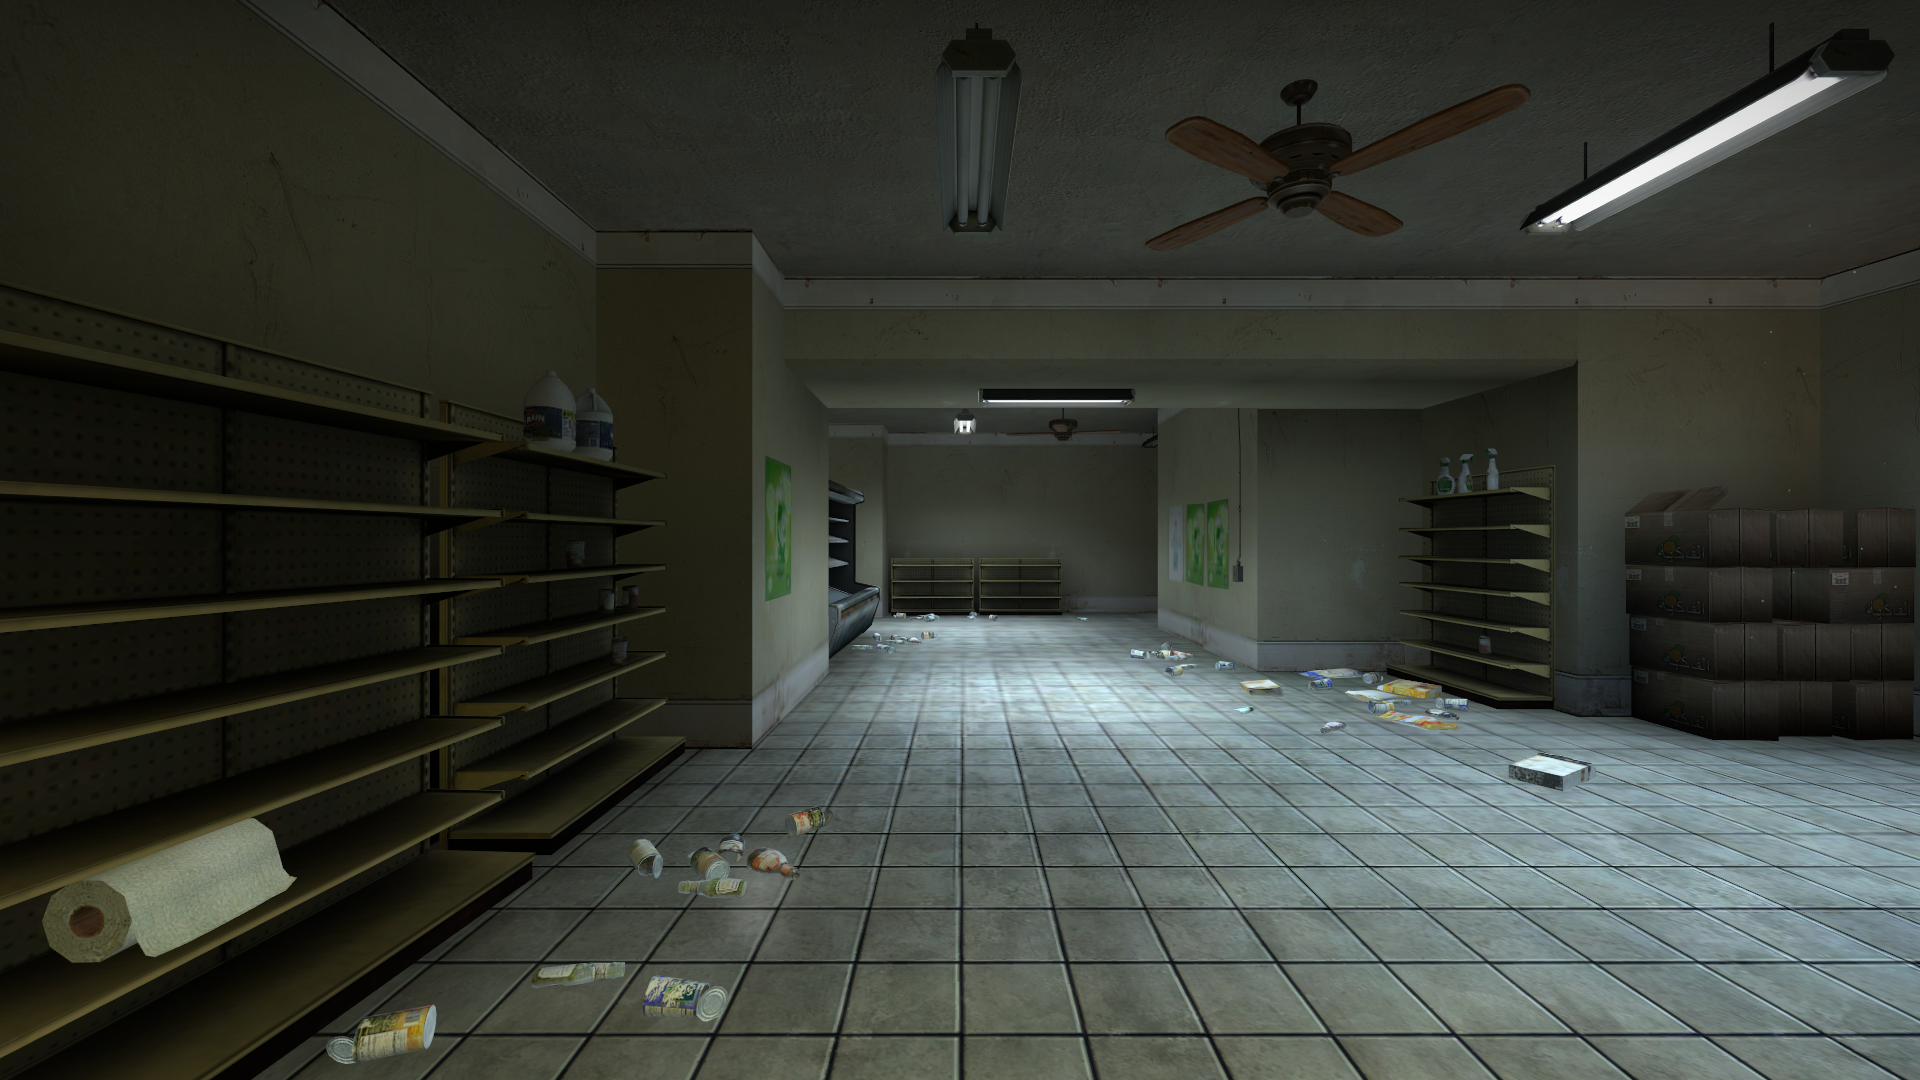
Map: de_mirage